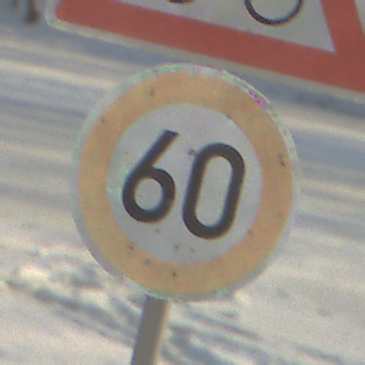
Verkehrszeichen: Geschwindigkeit60
Zusatzzeichen oben: RadverkehrLinks
Umgebung: Outdoor, Suburban
Tageszeit: MorningAfternoon
Wetter: PartlyCloudy
Licht: Natural
Jahreszeit: NotSpecified
Kontrast: HighContrast